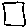
Label: square